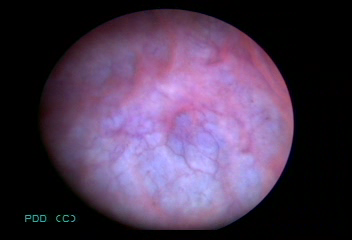
Modality: BLC
Class: Normal mucosa
Bladder cancer association: No